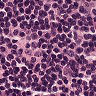
Metastatic tissue present: no